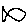
Label: fish